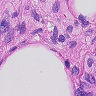
Metastatic tissue present: no